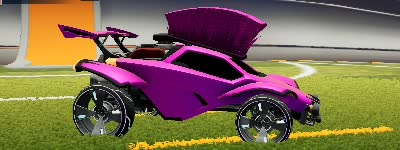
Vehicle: octane